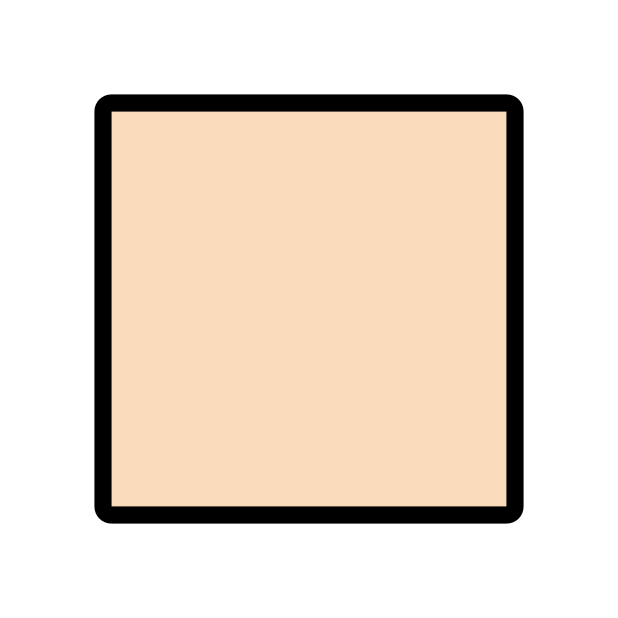
light skin tone